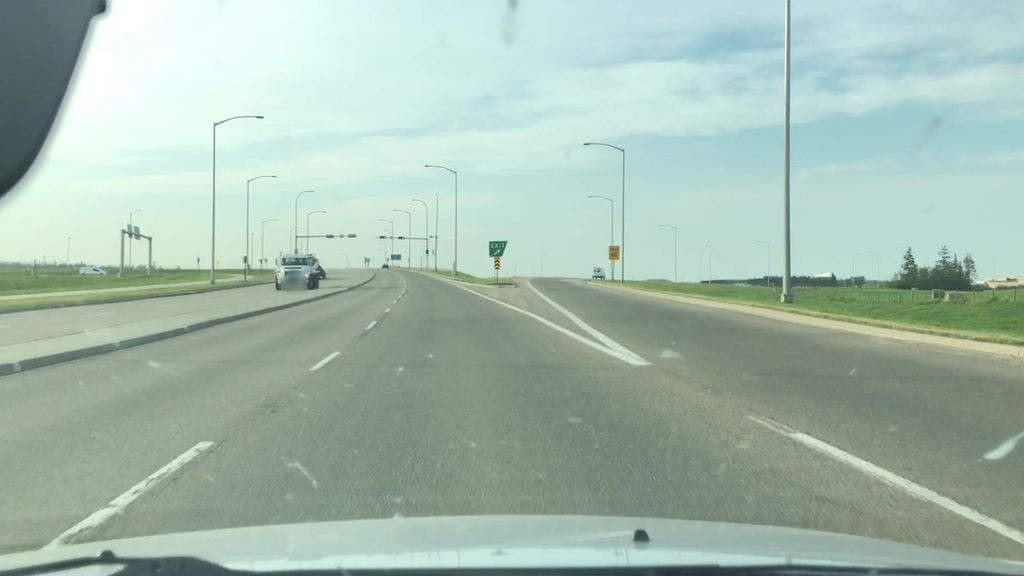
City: edmonton